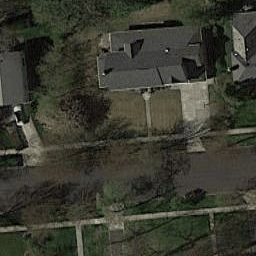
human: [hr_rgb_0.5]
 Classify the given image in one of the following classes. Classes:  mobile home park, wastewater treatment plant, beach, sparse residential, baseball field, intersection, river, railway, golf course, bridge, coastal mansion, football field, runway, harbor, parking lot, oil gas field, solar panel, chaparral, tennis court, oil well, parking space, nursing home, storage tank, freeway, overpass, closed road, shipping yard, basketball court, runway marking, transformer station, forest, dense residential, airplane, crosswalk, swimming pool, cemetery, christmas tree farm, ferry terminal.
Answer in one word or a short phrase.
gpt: sparse residential